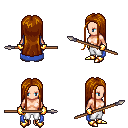
a pixel art fantasy rpg character, female body template, human, light skin, blue cape, white pants, brunette extra-long hairstyle, gold gloves, gold boots, spear, four views (front, back, left, right), 2x2 character sprite sheet, small pixel art, hard edges, no anti-aliasing